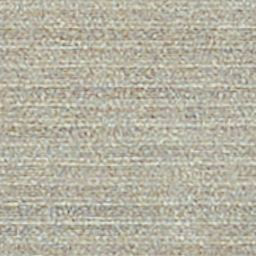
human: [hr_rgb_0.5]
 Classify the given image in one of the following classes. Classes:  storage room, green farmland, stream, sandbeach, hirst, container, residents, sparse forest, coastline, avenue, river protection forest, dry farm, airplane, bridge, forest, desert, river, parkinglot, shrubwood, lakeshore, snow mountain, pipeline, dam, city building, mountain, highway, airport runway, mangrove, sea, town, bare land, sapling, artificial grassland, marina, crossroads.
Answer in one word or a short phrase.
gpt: dry farm